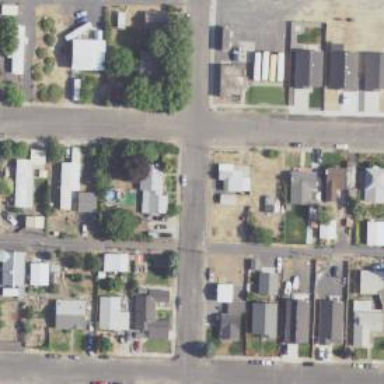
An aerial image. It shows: Alley classified as service road.